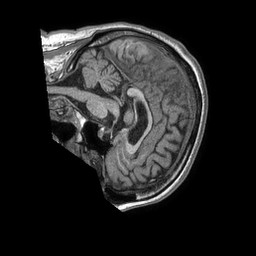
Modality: T1w
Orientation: sagittal
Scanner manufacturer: philips
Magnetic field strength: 1.5 T
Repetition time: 0.007692 s
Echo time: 0.003582 s